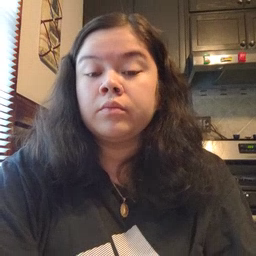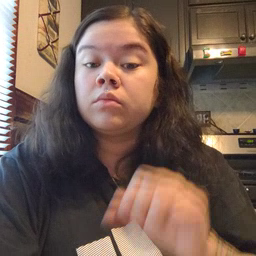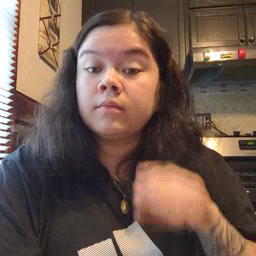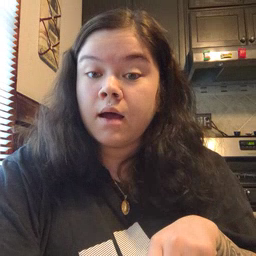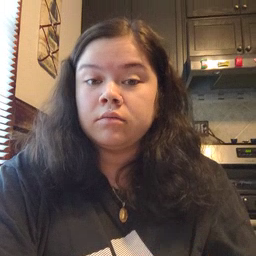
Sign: can